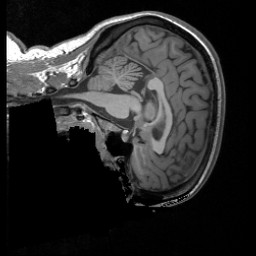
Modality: T1w
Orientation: sagittal